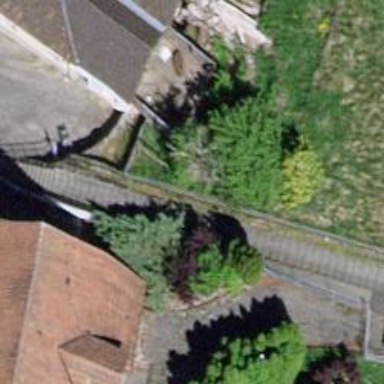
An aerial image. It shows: Road with steps.